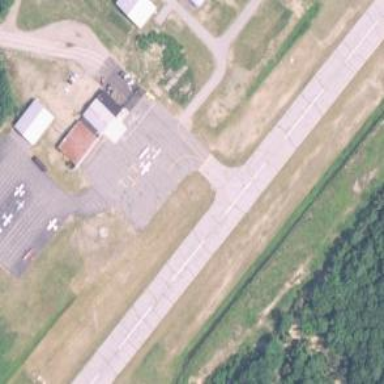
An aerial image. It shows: Apron at the airport.